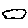
Label: cloud